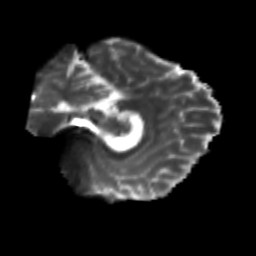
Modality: T2w
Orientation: sagittal
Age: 25
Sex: female
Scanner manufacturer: siemens
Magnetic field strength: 3 T
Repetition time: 3.5 s
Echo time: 0.104 s